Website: walmart
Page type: customer-info-address
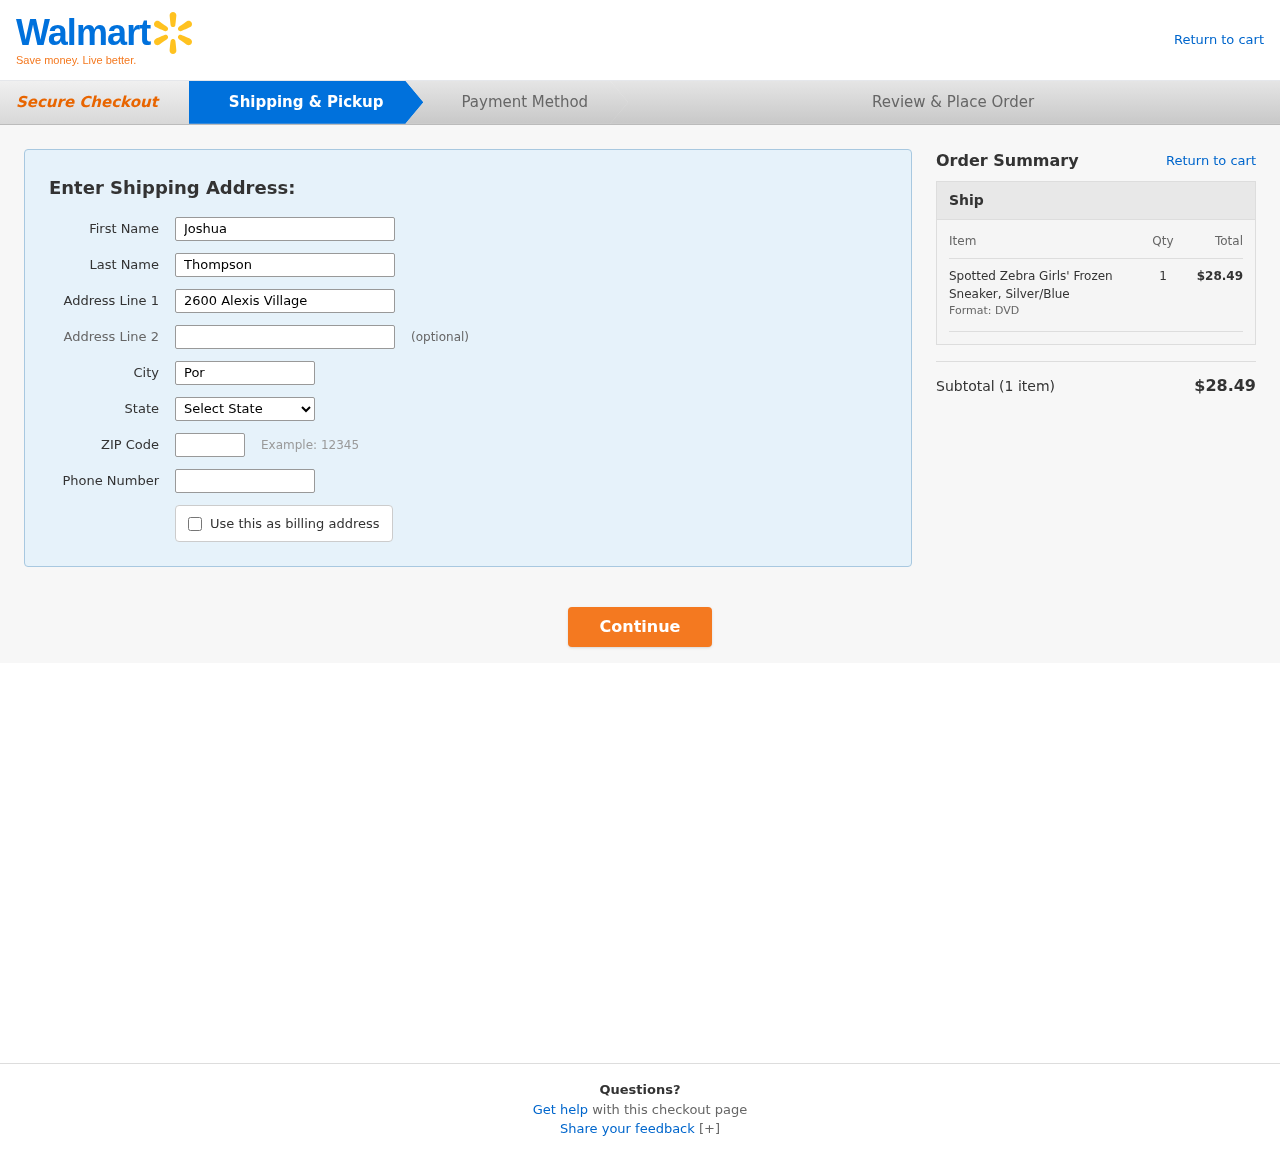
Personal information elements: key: PII_CITY
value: Port John
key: PII_FIRSTNAME
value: Joshua
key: PII_LASTNAME
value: Thompson
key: PII_PHONE
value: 4839038094
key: PII_POSTCODE
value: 37350
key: PII_STATE
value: Texas
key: PII_STREET
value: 2600 Alexis Village
Product elements: key: PRODUCT1_NAME
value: Spotted Zebra Girls' Frozen Sneaker, Silver/Blue
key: PRODUCT1_QUANTITY
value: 1
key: PRODUCT1_LINE_TOTAL
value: $28.49
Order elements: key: ORDER_NUM_ITEMS
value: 1
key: ORDER_SUBTOTAL
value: $28.49